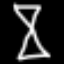
Label: hourglass